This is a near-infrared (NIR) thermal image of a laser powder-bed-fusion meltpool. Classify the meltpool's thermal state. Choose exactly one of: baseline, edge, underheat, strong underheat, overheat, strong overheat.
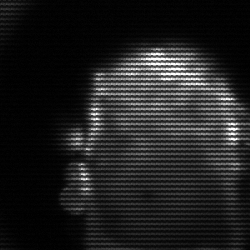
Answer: baseline